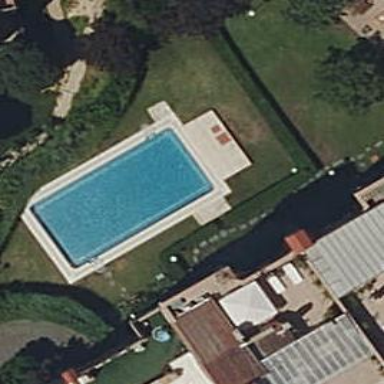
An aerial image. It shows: Swimming pool located in leisure land.